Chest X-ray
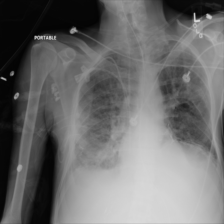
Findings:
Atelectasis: negative
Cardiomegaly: negative
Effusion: negative
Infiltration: negative
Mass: negative
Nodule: negative
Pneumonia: negative
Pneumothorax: negative
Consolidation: negative
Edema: negative
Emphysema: negative
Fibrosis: negative
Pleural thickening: negative
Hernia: negative